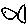
Label: fish